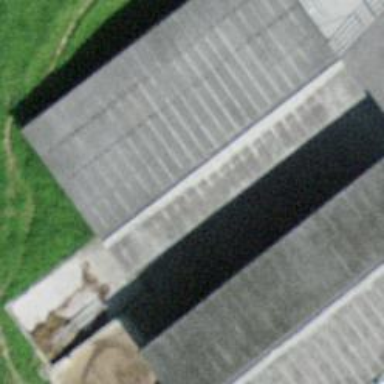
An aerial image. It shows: Stable building.